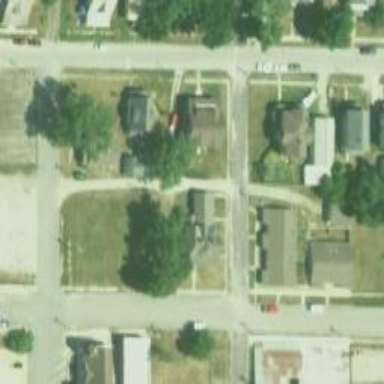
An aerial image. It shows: Alley classified as service road.